Question: Consider a directed graph, like this:

Where, (A) initially, the solid black edges are asserted:
- - - -
Then (B) the <URL> edges:
- -
For any vertex in this final graph, The output I want is shown in (A). I am not distinguishing between edges which were asserted (bold) or inferred (dashed).
Is there a well-known name to this problem, and is there a straightforward way of achieving this with <URL>?
---
Perhaps this is possible by using a topological sort of the vertices, e.g. 'TS = [0,1,3,4,2]'.
'''
for(i=0, i<TS.len; i++) {
var v0 = TS[i]
for (j=i+1; i<TS.len; j++) {
var v1 = TS[j]
if (edge exists v0 -> v1) {
var otherPath = false
for (k=i+1; k<j; k++) {
var v2 = TS[k]
if (path exists v0 -> v2 && path exists v2 -> v1) {
otherPath = true
break
}
}
if (!otherPath) {
record (v0 -> v1)
}
}
}
}
'''
Basically, I'm thinking that (v0 - v1) is a solution when no other longer path (v0 - ... v2 ... - v1) exists where v0 > v2 > v1 in the topological sort. Does this look correct, and/or is there a more efficient way?
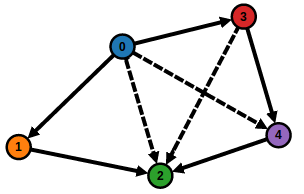
Answer: The approach mentioned in the comments, implemented with JGraphT:
It simply iterates over all edges, removes each edge temporarily, and checks whether the vertices of the edge are still connected (using a simple Breadth-First-Search). If they are no longer connected, then the edge is added to the result set (before it is re-inserted into the graph).
This is rather trivial, so I assume that there is a more sophisticated solution. Particularly the checks for the existence of a path (even with a simple BFS) become prohibitively expensive for "larger" graphs.
> : Extended the code with a first attempt (!) of implementing the topological constraint that was mentioned in the original question. It basically follows the same concept as the simple approach: For each edge, it checks whether the vertices of the edge are still connected if the edge was removed. However, this check whether the vertices are connected is not done with a simple BFS, but with a "constrained" BFS. This BFS skips all vertices whose topological index is greater than the topological index of the end vertex of the edge. Although this delivers the same result as the simple approach, the topological sort and the implied constraint are somewhat brain-twisting and its feasibility should be analyzed in a more formal way. This means: I am sure whether the result is correct in every case. the result is correct, it could indeed be more efficient. The program prints the number of vertices that are scanned during the simple BFS and during the constrained BFS. The number of vertices for the constrained BFS is lower, and this advantage should become greater when the graph becomes larger: The simple BFS will basically always have have to scan all edges, resulting in the worst case of O(e), and a complexity of O(e*e) for the whole algorithm. The complexity of the topological sorting depends on the structure of the graph, but be linear for the graphs in question. However, I did explicitly analyze what the complexity of the constrained BFS will be.
'''
import java.util.ArrayDeque;
import java.util.LinkedHashMap;
import java.util.LinkedHashSet;
import java.util.LinkedList;
import java.util.Map;
import java.util.Queue;
import java.util.Set;
import org.jgrapht.DirectedGraph;
import org.jgrapht.Graph;
import org.jgrapht.graph.DefaultEdge;
import org.jgrapht.graph.SimpleDirectedGraph;
import org.jgrapht.traverse.BreadthFirstIterator;
import org.jgrapht.traverse.TopologicalOrderIterator;
public class TransitiveGraphTest
{
public static void main(String[] args)
{
DirectedGraph<String, DefaultEdge> g =
createTestGraph();
Set<DefaultEdge> resultSimple = compute(g);
Set<DefaultEdge> resultTopological = computeTopological(g);
System.out.println("Result simple "+resultSimple);
System.out.println("Visited "+debugCounterSimple);
System.out.println("Result topological "+resultTopological);
System.out.println("Visited "+debugCounterTopological);
}
private static int debugCounterSimple = 0;
private static int debugCounterTopological = 0;
//========================================================================
// Simple approach: For each edge, check with a BFS whether its vertices
// are still connected after removing the edge
private static <V, E> Set<E> compute(DirectedGraph<V, E> g)
{
Set<E> result = new LinkedHashSet<E>();
Set<E> edgeSet = new LinkedHashSet<E>(g.edgeSet());
for (E e : edgeSet)
{
V v0 = g.getEdgeSource(e);
V v1 = g.getEdgeTarget(e);
g.removeEdge(e);
if (!connected(g, v0, v1))
{
result.add(e);
}
g.addEdge(v0, v1);
}
return result;
}
private static <V, E> boolean connected(Graph<V, E> g, V v0, V v1)
{
BreadthFirstIterator<V, E> i =
new BreadthFirstIterator<V, E>(g, v0);
while (i.hasNext())
{
V n = i.next();
debugCounterSimple++;
if (n.equals(v1))
{
return true;
}
}
return false;
}
//========================================================================
// Topological approach: For each edge, check whether its vertices
// are still connected after removing the edge, using a BFS that
// is "constrained", meaning that it does not traverse past
// vertices whose topological index is greater than the end
// vertex of the edge
private static <V, E> Set<E> computeTopological(DirectedGraph<V, E> g)
{
Map<V, Integer> indices = computeTopologicalIndices(g);
Set<E> result = new LinkedHashSet<E>();
Set<E> edgeSet = new LinkedHashSet<E>(g.edgeSet());
for (E e : edgeSet)
{
V v0 = g.getEdgeSource(e);
V v1 = g.getEdgeTarget(e);
boolean constrainedConnected =
constrainedConnected(g, v0, v1, indices);
if (!constrainedConnected)
{
result.add(e);
}
}
return result;
}
private static <V, E> Map<V, Integer> computeTopologicalIndices(
DirectedGraph<V, E> g)
{
Queue<V> q = new ArrayDeque<V>();
TopologicalOrderIterator<V, E> i =
new TopologicalOrderIterator<V, E>(g, q);
Map<V, Integer> indices = new LinkedHashMap<V, Integer>();
int index = 0;
while (i.hasNext())
{
V v = i.next();
indices.put(v, index);
index++;
}
return indices;
}
private static <V, E> boolean constrainedConnected(
DirectedGraph<V, E> g, V v0, V v1, Map<V, Integer> indices)
{
Integer indexV1 = indices.get(v1);
Set<V> visited = new LinkedHashSet<V>();
Queue<V> q = new LinkedList<V>();
q.add(v0);
while (!q.isEmpty())
{
V v = q.remove();
debugCounterTopological++;
if (v.equals(v1))
{
return true;
}
Set<E> outs = g.outgoingEdgesOf(v);
for (E out : outs)
{
V ev0 = g.getEdgeSource(out);
V ev1 = g.getEdgeTarget(out);
if (ev0.equals(v0) && ev1.equals(v1))
{
continue;
}
V n = g.getEdgeTarget(out);
if (visited.contains(n))
{
continue;
}
Integer indexN = indices.get(n);
if (indexN <= indexV1)
{
q.add(n);
}
visited.add(n);
}
}
return false;
}
private static DirectedGraph<String, DefaultEdge> createTestGraph()
{
DirectedGraph<String, DefaultEdge> g =
new SimpleDirectedGraph<String, DefaultEdge>(DefaultEdge.class);
String v0 = "0";
String v1 = "1";
String v2 = "2";
String v3 = "3";
String v4 = "4";
g.addVertex(v0);
g.addVertex(v1);
g.addVertex(v2);
g.addVertex(v3);
g.addVertex(v4);
g.addEdge(v0, v1);
g.addEdge(v0, v3);
g.addEdge(v1, v2);
g.addEdge(v3, v4);
g.addEdge(v4, v2);
g.addEdge(v0, v2);
g.addEdge(v0, v4);
g.addEdge(v3, v2);
return g;
}
}
'''